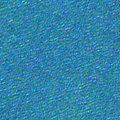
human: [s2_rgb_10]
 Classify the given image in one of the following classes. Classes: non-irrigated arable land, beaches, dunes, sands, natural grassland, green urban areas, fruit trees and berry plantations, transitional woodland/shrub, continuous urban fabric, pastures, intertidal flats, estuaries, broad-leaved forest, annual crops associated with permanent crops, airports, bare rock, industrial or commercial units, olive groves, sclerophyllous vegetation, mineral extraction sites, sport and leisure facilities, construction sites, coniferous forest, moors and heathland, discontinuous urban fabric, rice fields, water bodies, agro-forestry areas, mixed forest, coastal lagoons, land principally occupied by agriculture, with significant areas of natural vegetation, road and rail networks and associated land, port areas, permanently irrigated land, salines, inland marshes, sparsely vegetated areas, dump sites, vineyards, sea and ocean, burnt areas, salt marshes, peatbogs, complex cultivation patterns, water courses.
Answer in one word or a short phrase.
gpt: sea and ocean